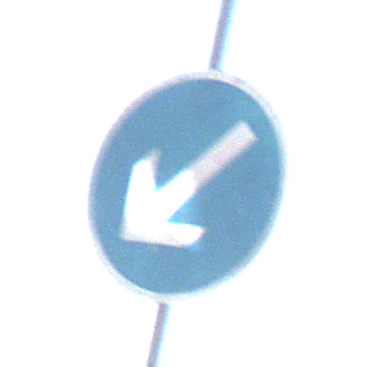
Verkehrszeichen: VorgeschriebeneVorbeifahrtLinks
Umgebung: Outdoor, Nature
Tageszeit: MorningAfternoon
Wetter: Clear
Licht: Natural
Jahreszeit: NotSpecified
Kontrast: HighContrast